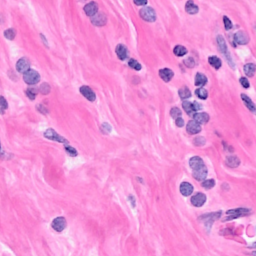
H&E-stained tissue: Breast